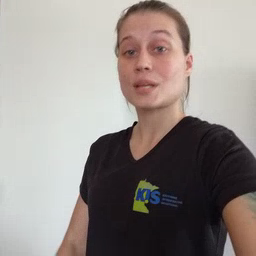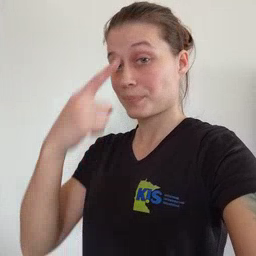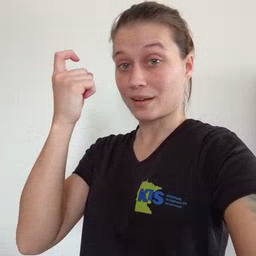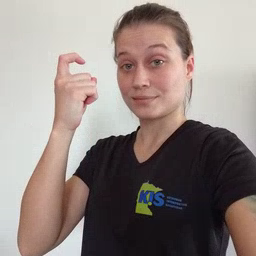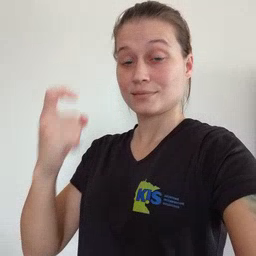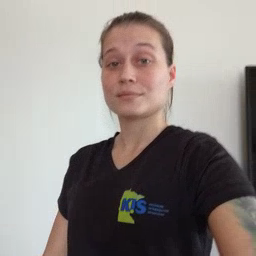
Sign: because